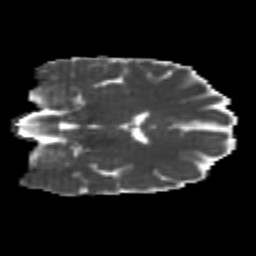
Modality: MD
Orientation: coronal
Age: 24
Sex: female
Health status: healthy
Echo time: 0.074 s